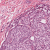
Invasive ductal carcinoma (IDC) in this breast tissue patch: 1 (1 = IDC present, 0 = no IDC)